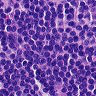
Metastatic tissue present: no